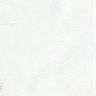
Metastatic tissue present: no